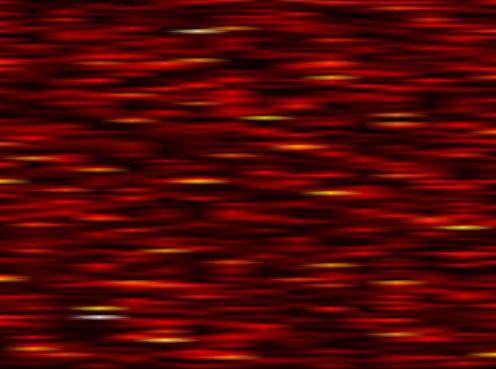
Label: FOFDM